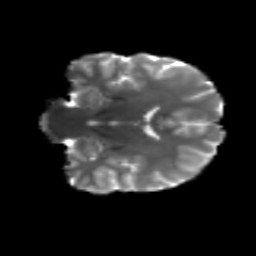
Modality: T2w
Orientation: coronal
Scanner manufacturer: siemens
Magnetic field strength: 3 T
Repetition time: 4.16 s
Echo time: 0.0806 s